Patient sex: F
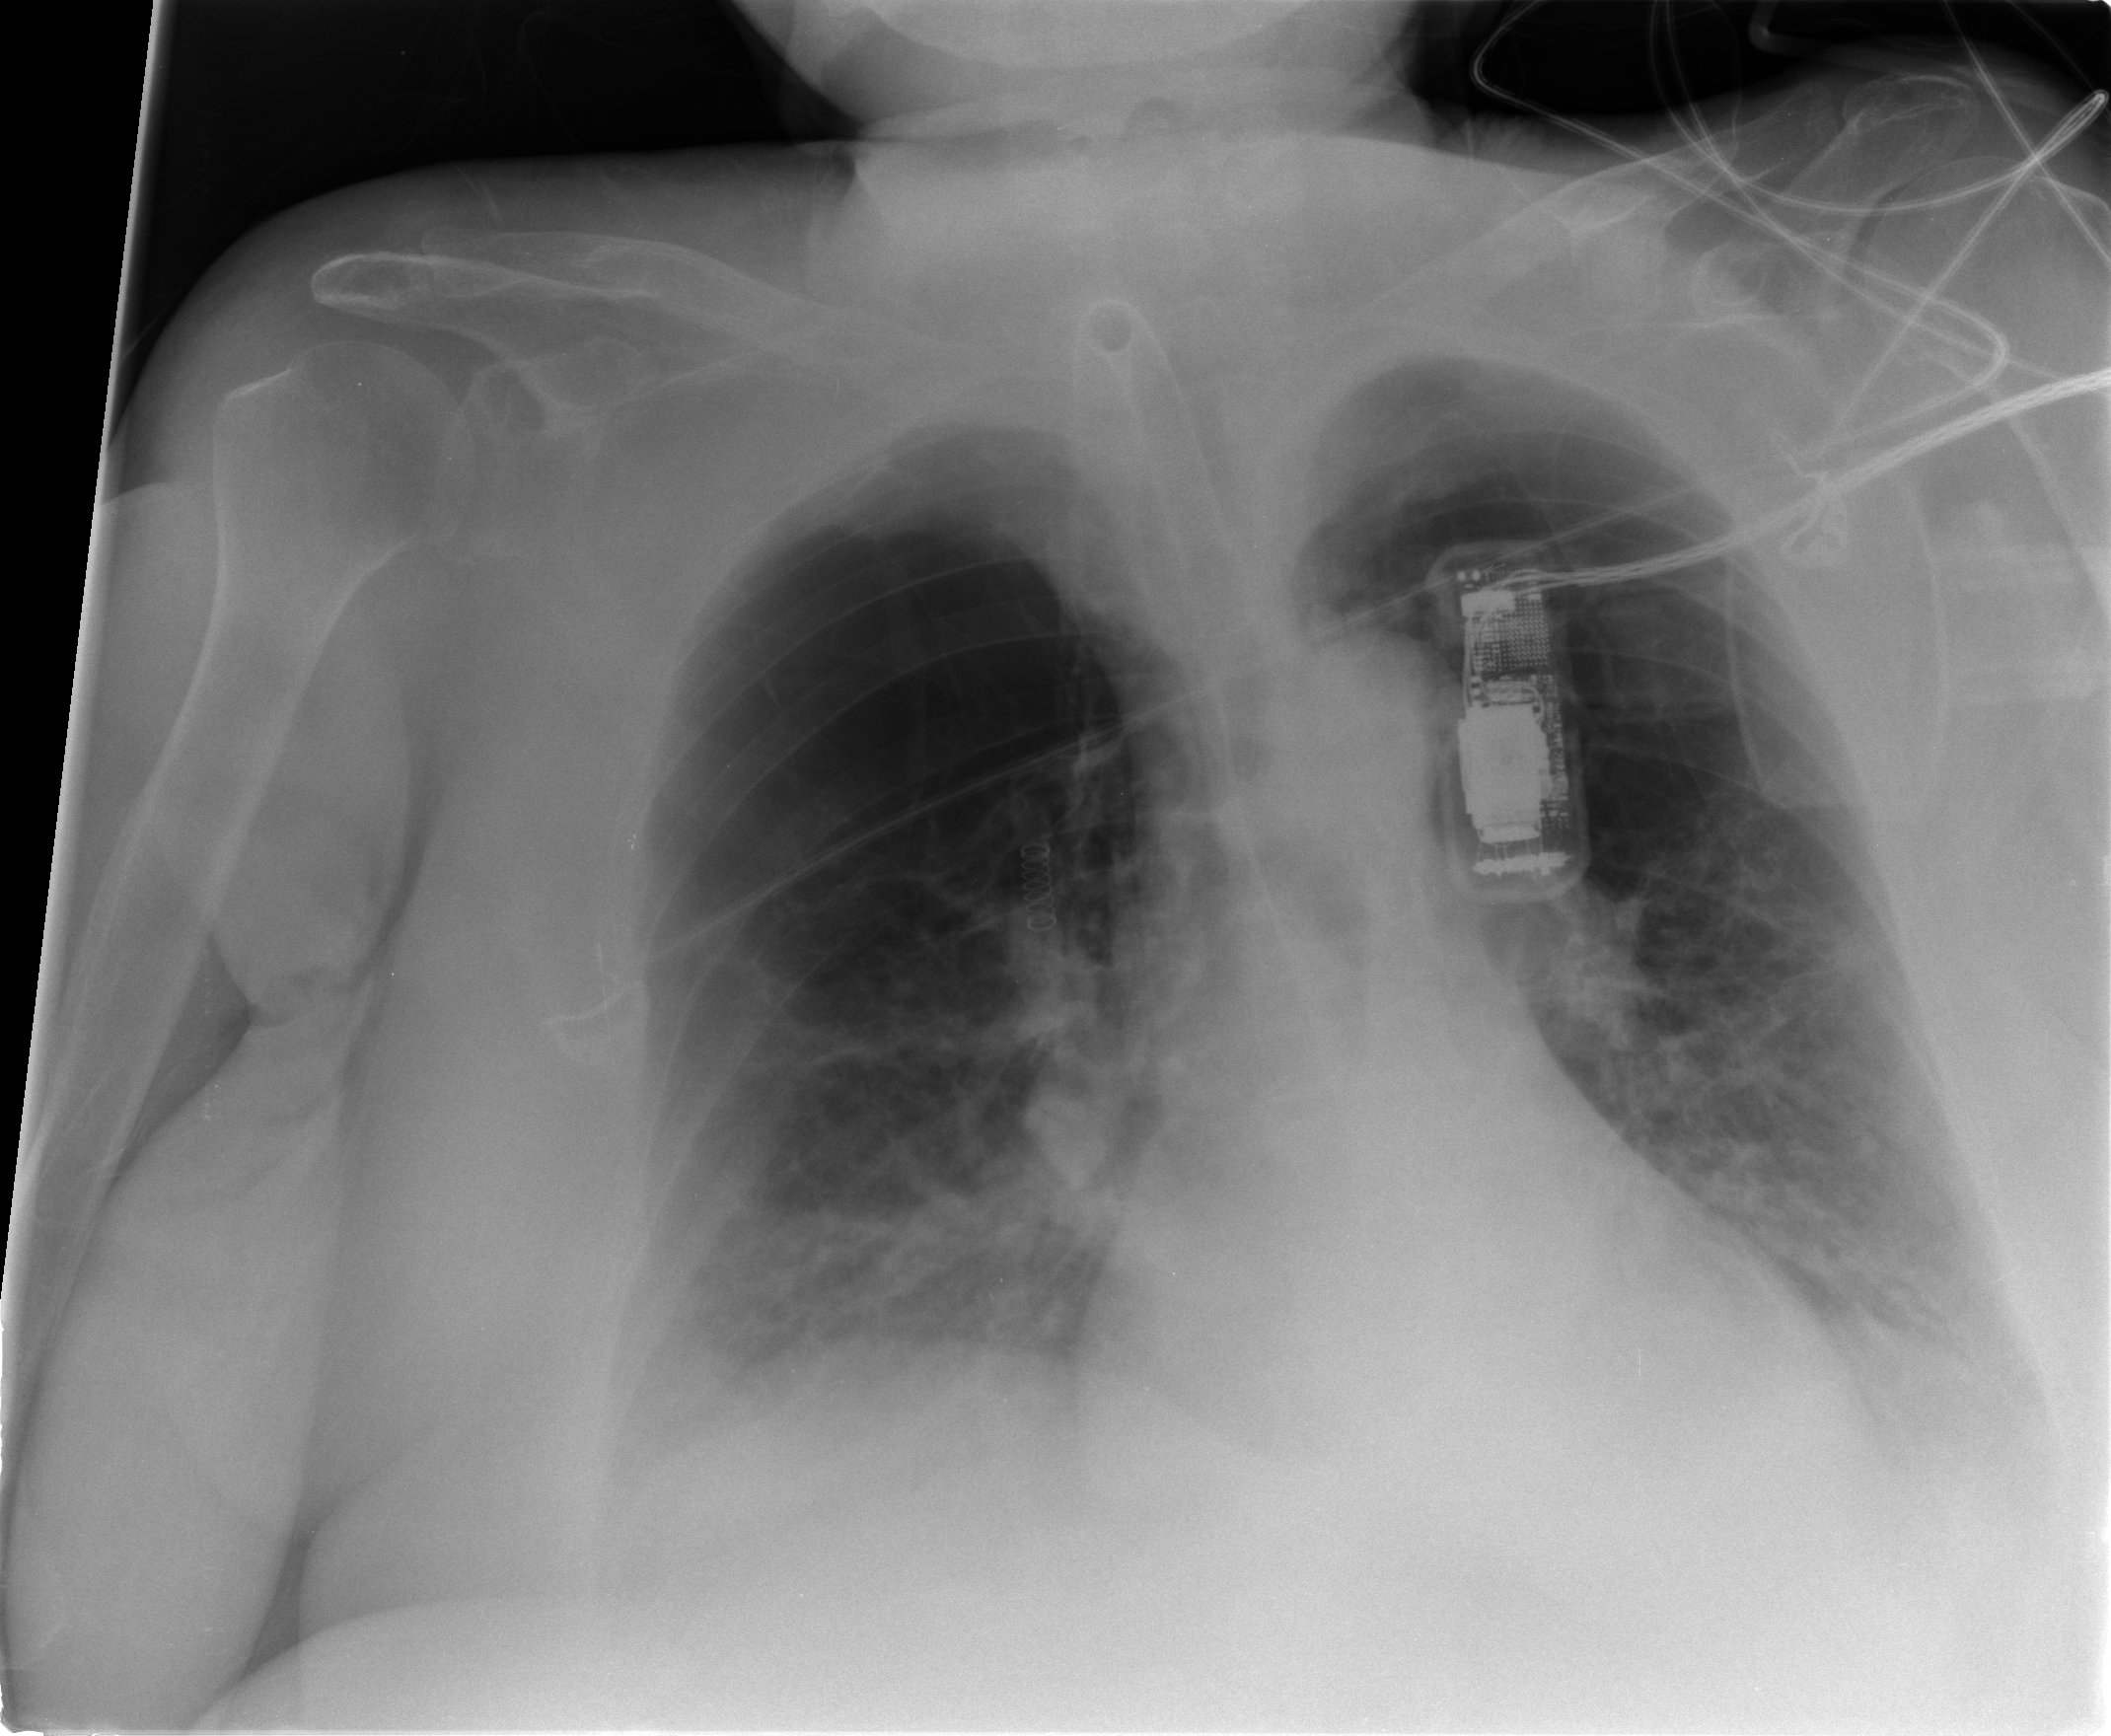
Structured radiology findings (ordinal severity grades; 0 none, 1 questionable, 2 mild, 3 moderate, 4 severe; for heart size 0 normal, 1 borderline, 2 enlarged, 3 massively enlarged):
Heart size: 0
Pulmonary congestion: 1
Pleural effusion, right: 2
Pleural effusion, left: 1
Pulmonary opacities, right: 2
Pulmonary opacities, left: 1
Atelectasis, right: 2
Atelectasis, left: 2